Interaction volume radius: 5 \u00c5
Interaction volume height: 10 \u00c5
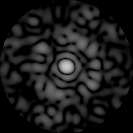
Disorder parameter: 0.8394